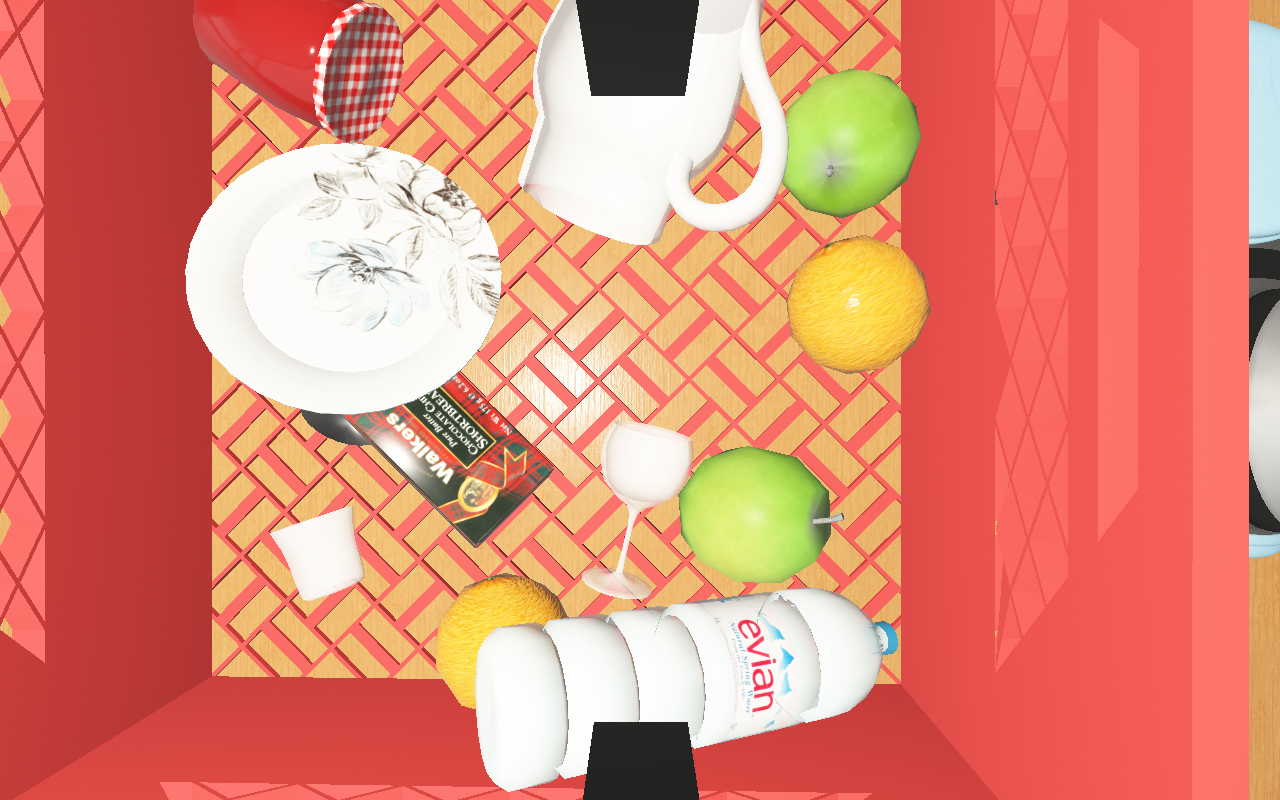
Objects in the scene:
carafe
water bottle
apple
orange
orange
spoon
plate
glass
cereal box